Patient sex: M
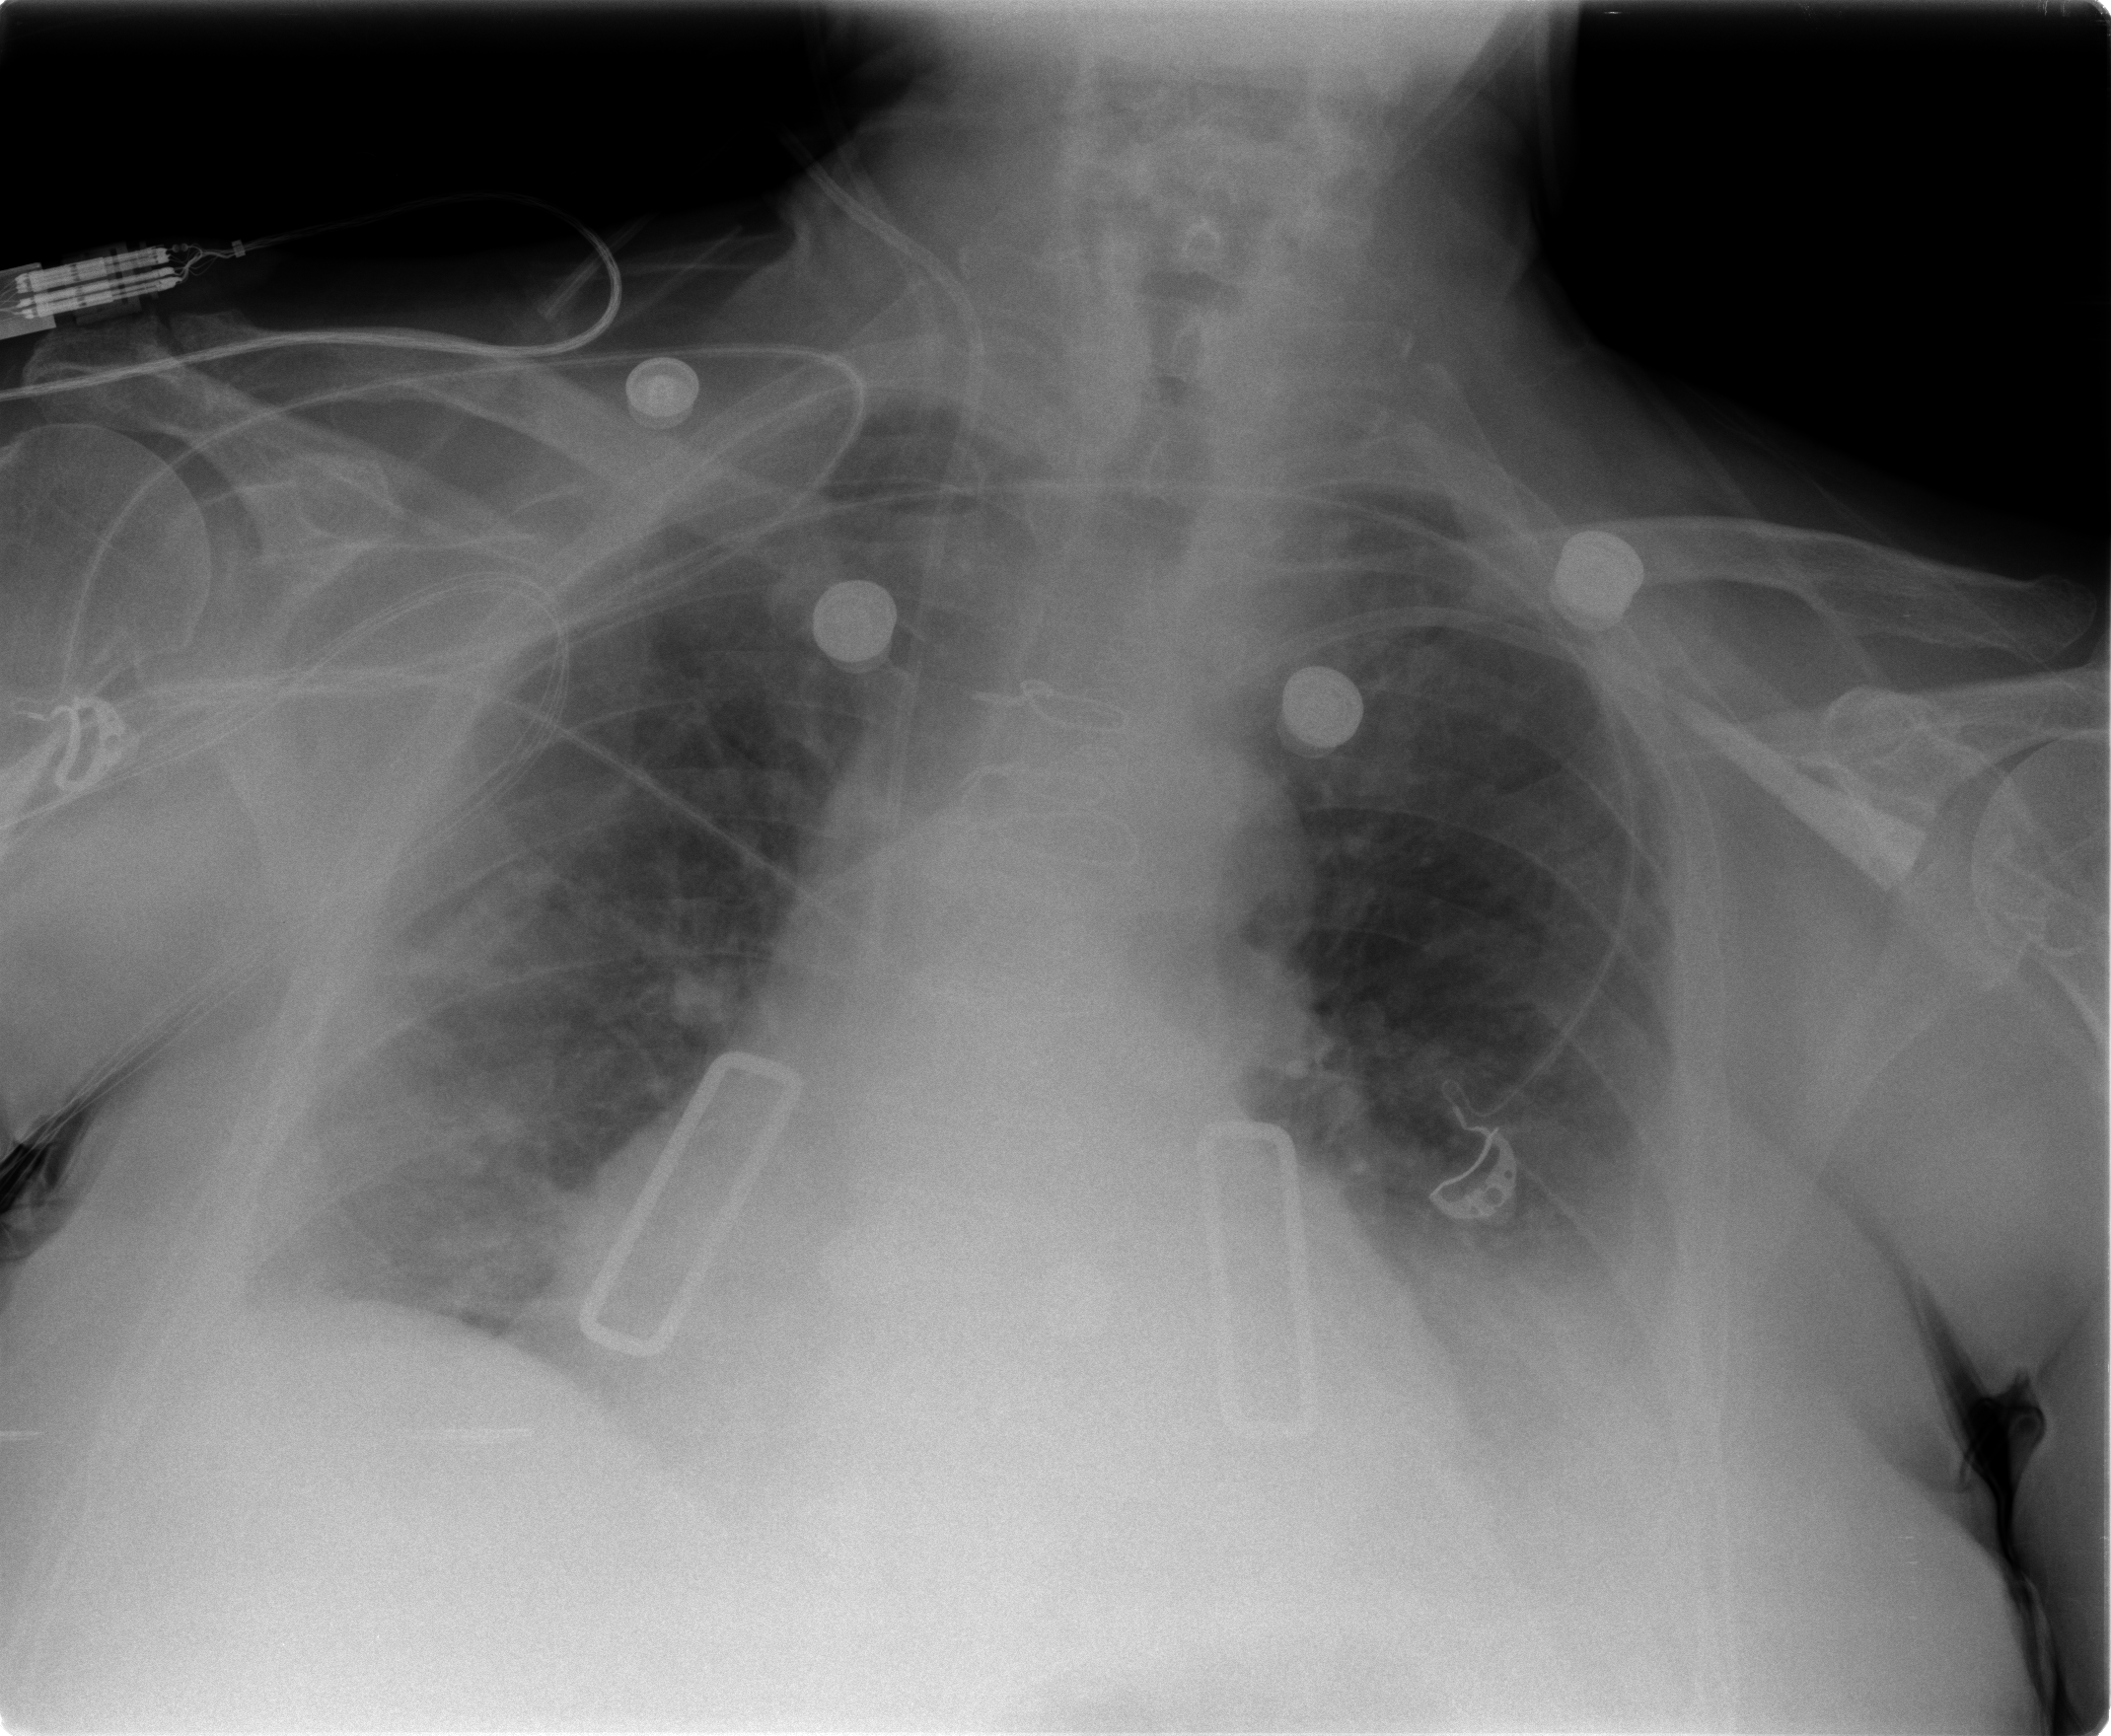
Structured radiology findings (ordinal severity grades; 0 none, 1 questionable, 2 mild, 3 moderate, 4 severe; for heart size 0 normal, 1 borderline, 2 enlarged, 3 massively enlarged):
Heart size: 1
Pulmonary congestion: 2
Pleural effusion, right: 1
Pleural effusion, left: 2
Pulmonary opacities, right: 0
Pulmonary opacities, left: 0
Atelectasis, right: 2
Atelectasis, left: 2